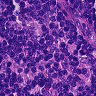
Metastatic tissue present: no